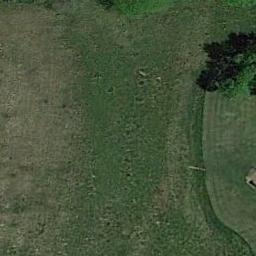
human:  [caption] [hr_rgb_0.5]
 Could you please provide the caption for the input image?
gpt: This meadow has different sparsity in different places and a tree is also on the meadow .

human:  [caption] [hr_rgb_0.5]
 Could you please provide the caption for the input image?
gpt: There is a tree and a house in the grass .

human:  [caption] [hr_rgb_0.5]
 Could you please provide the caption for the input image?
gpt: A large dark green and light green mixed grass .

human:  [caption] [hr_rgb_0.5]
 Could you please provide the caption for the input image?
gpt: There are some trees on the meadow .

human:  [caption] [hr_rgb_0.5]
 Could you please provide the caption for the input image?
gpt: A sparse meadow with some green grass and a tree .